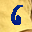
Label: 6